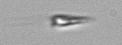
Label: Calciopappus